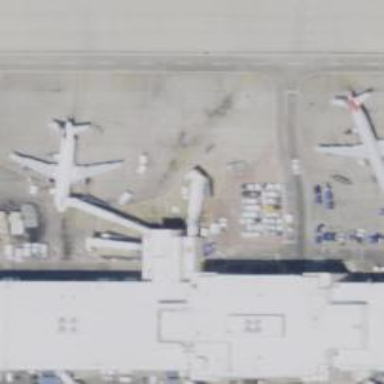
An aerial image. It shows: Airport gate.